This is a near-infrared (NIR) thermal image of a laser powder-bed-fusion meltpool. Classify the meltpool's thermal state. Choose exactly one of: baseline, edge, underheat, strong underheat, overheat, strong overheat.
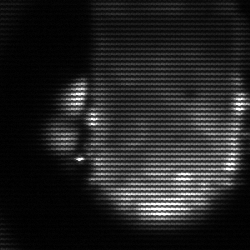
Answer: baseline